Interaction volume radius: 5 \u00c5
Interaction volume height: 10 \u00c5
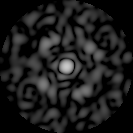
Disorder parameter: 0.8195